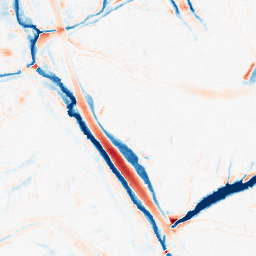
Category: morphological
Decomposition family: tophat_combined
Decomposition parameters: size: 10
Upsampling method: quintic
Upsampling parameters: scale: 2
Upsampling scale: 2